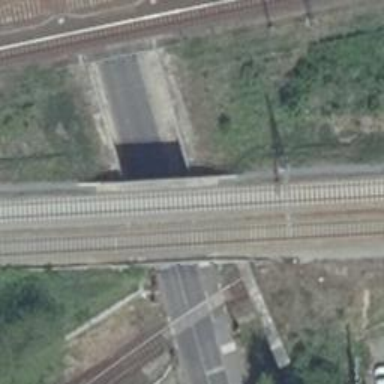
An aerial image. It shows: Bridge over electrified railway with contact lines.